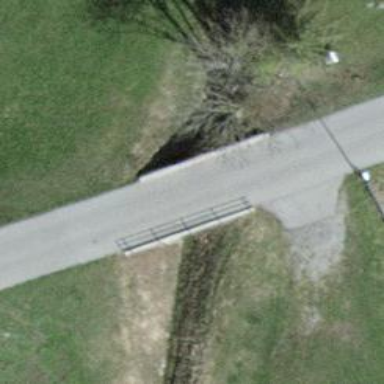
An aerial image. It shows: Drain passing through culvert tunnel.